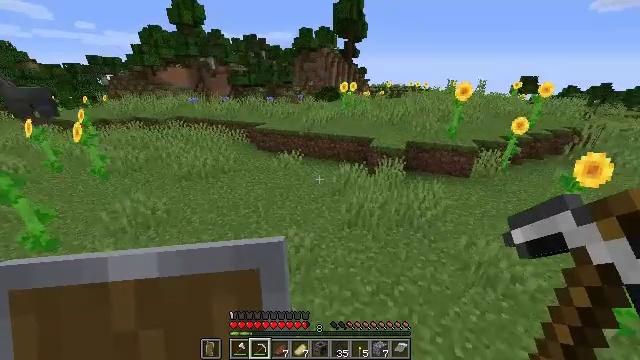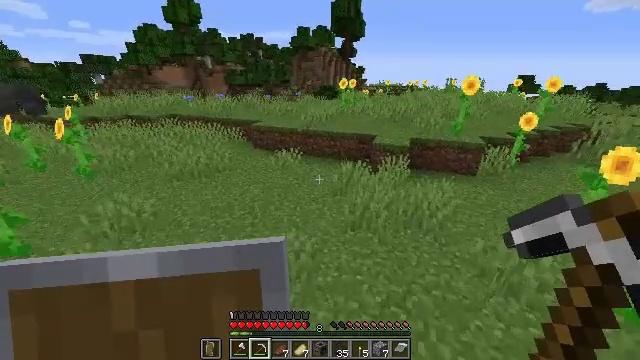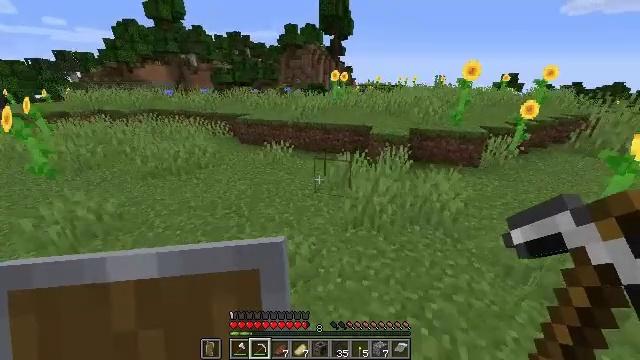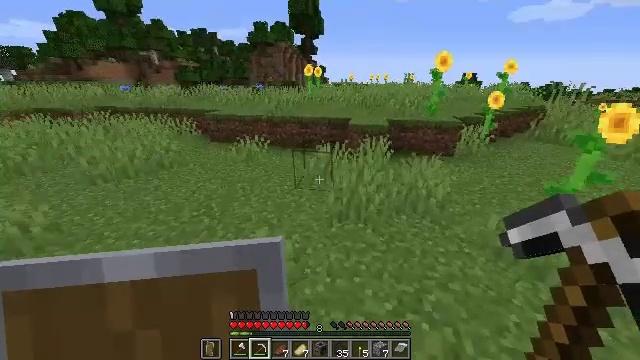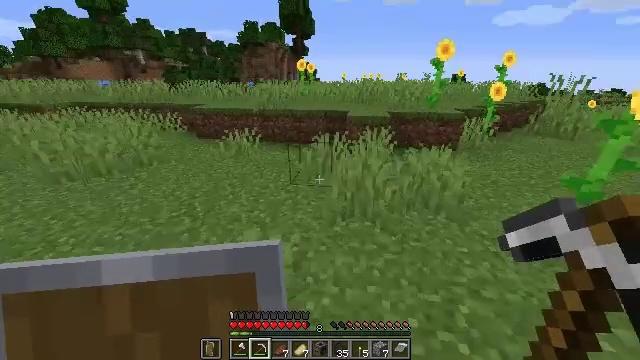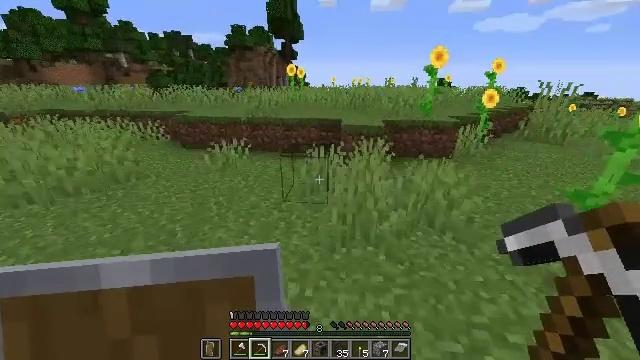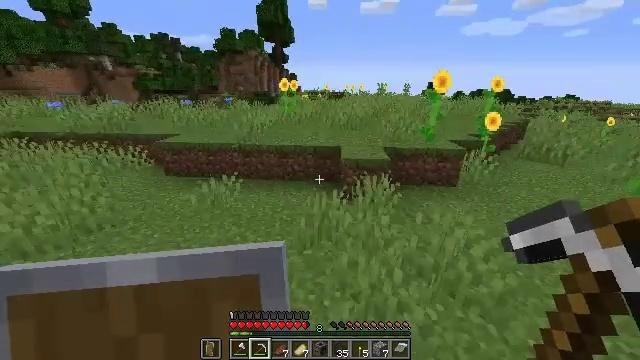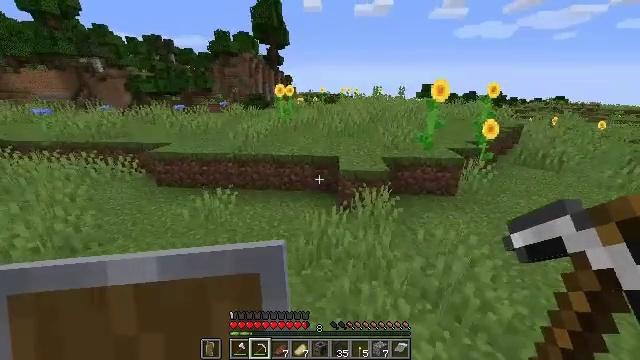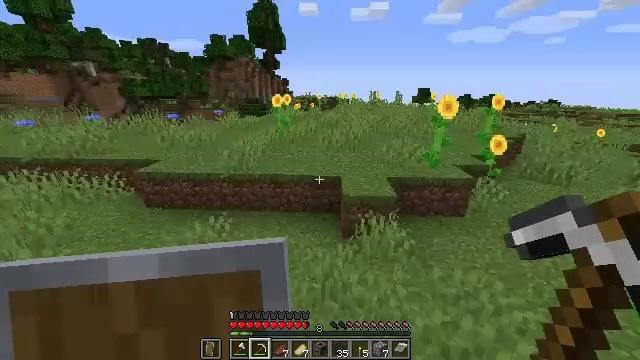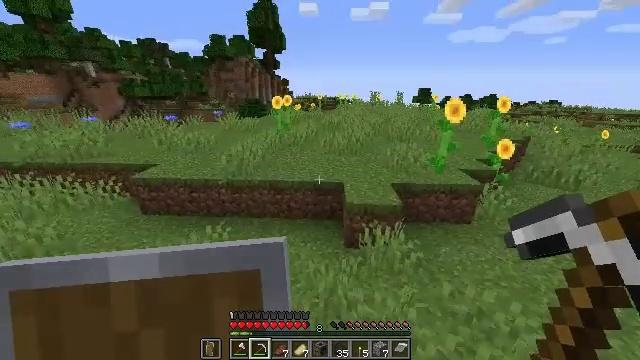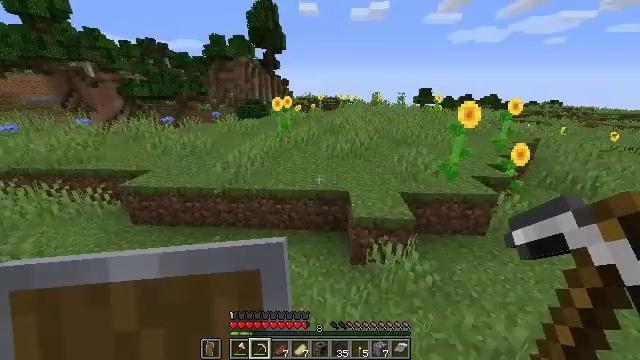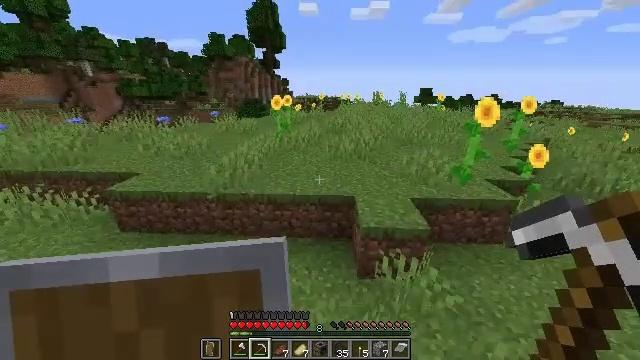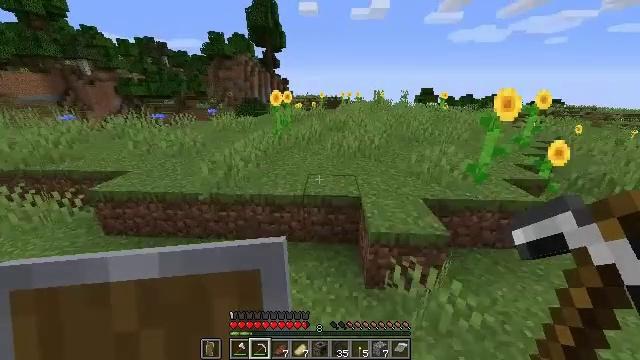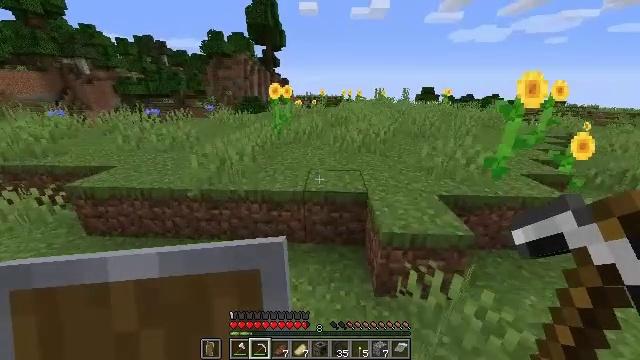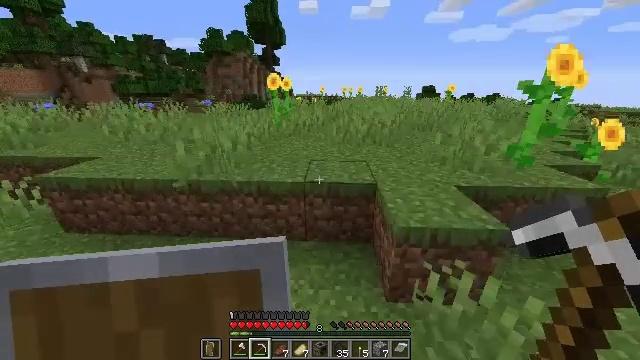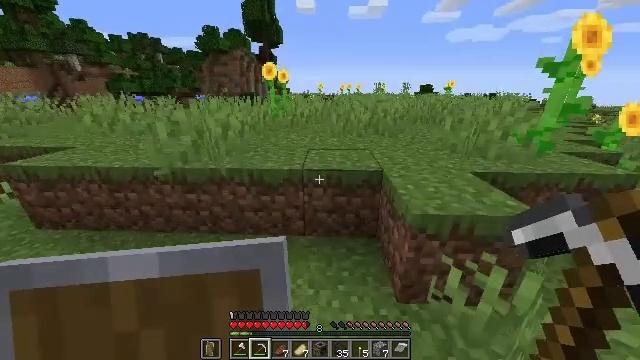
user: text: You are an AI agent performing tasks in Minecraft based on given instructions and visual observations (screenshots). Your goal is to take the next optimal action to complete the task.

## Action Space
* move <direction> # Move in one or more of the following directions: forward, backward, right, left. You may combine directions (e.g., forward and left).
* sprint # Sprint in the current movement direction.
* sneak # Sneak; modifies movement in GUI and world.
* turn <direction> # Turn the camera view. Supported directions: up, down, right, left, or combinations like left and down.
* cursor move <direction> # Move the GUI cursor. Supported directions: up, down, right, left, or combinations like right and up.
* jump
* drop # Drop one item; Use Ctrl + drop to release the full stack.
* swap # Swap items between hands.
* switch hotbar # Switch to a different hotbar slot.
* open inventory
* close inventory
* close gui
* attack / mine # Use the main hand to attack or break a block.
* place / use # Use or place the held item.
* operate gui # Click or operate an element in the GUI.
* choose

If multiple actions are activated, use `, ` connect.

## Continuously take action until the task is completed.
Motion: motion action
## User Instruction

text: Mine the grass in the plains.
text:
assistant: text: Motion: move forward, jump
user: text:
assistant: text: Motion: move forward, turn right, jump
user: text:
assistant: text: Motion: move forward, turn right, jump
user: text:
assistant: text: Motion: move forward, turn right, jump
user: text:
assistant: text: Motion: move forward, turn right, jump
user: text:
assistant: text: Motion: move forward, turn right, jump
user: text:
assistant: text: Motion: move forward, turn right, jump
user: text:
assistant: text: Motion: move forward, jump
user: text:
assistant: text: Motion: move forward
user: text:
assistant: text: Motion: move forward
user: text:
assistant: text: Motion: move forward
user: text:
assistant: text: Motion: move forward
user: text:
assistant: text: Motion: move forward
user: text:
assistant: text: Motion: move forward
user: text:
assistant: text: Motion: move forward
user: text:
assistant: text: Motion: move forward, turn right and up
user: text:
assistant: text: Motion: move forward, turn right and up, jump
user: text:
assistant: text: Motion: move forward, turn right, jump
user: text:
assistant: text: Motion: move forward, jump
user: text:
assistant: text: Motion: move forward, attack / mine, jump
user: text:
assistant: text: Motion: move forward, attack / mine, jump
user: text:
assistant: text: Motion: move forward, attack / mine
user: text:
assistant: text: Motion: move forward, turn right, attack / mine
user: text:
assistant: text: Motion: move forward, turn right and down, attack / mine
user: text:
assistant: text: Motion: move forward, turn right and down, attack / mine
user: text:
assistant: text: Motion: move forward, attack / mine
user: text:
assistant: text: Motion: move forward, turn right, attack / mine
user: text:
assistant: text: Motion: move forward, turn right, attack / mine
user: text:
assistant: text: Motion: turn right, attack / mine
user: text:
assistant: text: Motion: turn right, attack / mine